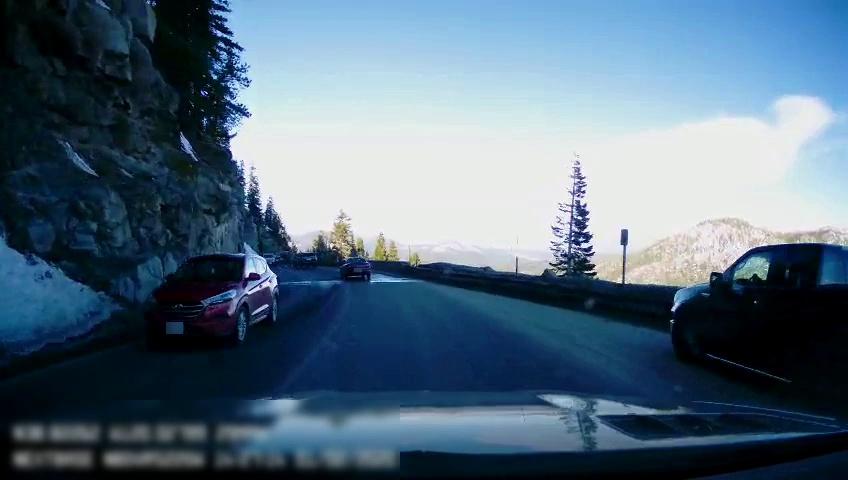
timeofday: Day
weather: Sunny
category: Drivable Space
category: Vehicles | SUV
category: Vehicles | SUV
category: Vehicles | Car
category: Vehicles | Car
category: Vehicles | Truck
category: Lanes | Opposite Lane